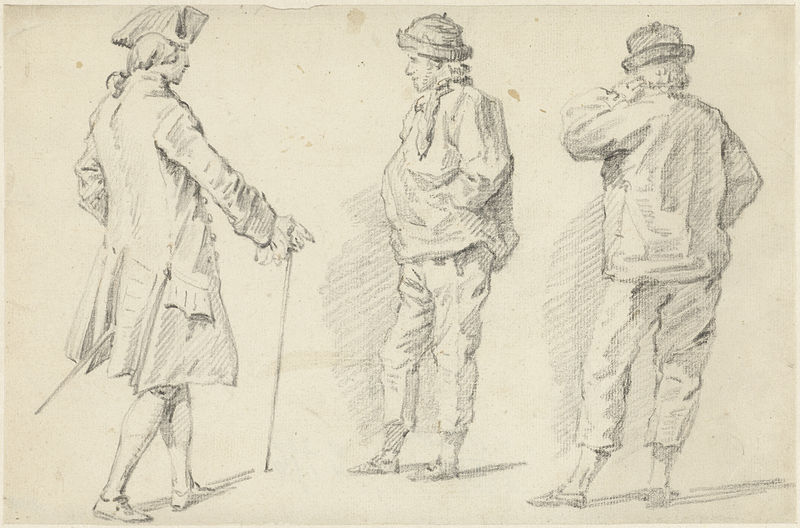
Titel: Studieblad met drie staande figuren
Künstler: Simon Fokke
Standort: Amsterdam
Institution: Rijksmuseum
Schlagwörter: café, homme, canne, chapeau, gravure, épée, fusain, hommes, perruque, pantalons, noblesse, personnes, noble, personnage, tricorne